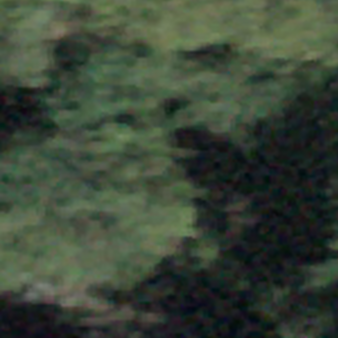
Label: other